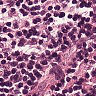
Metastatic tissue present: no